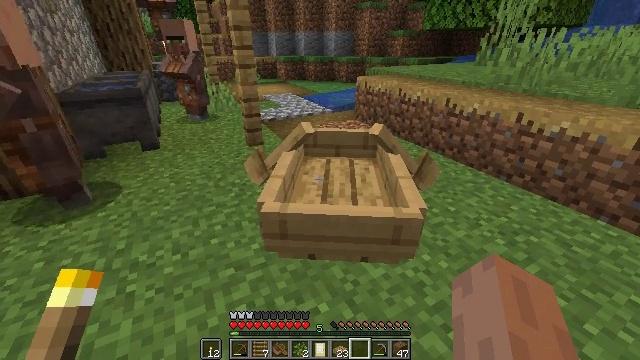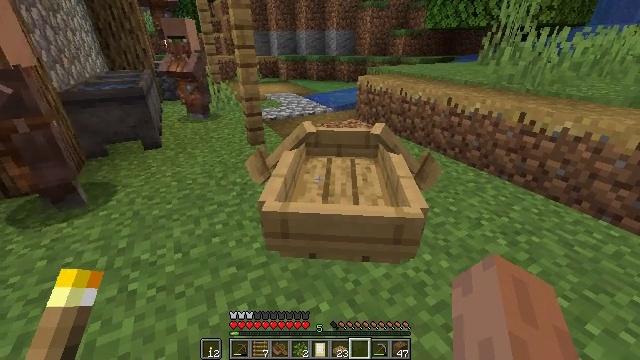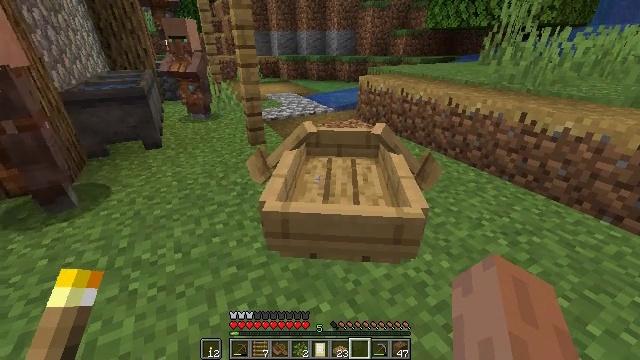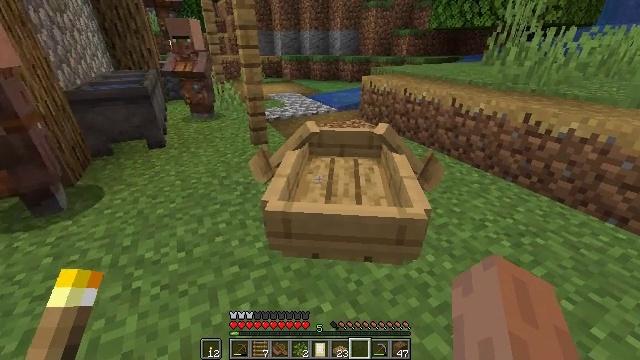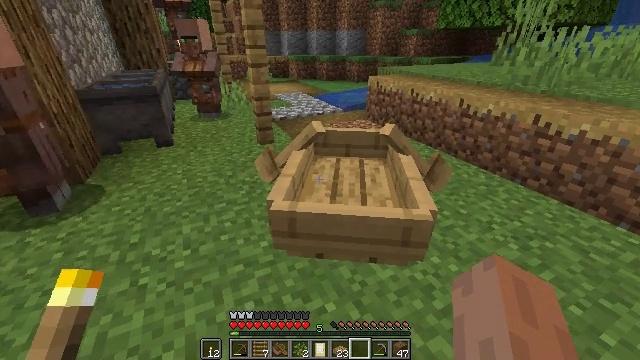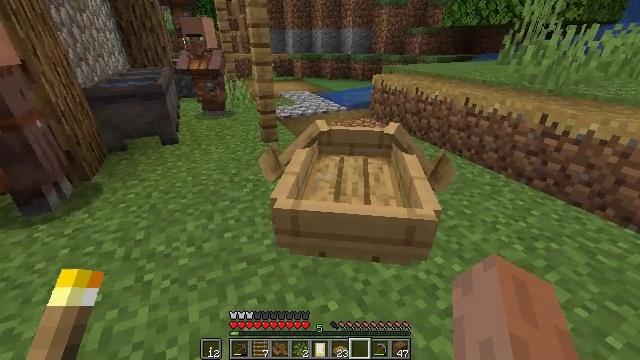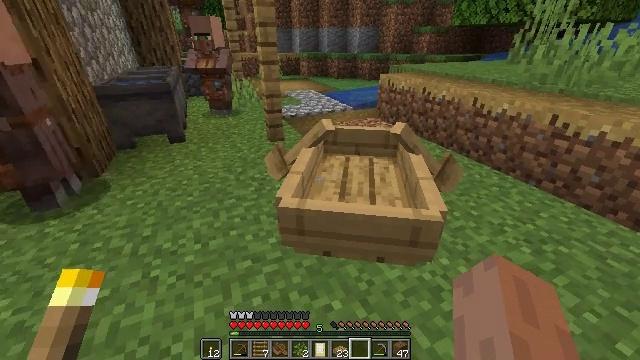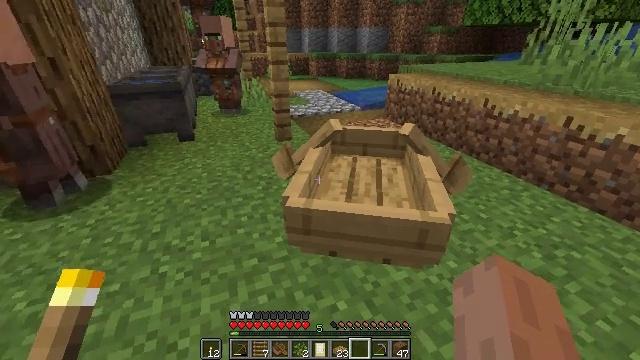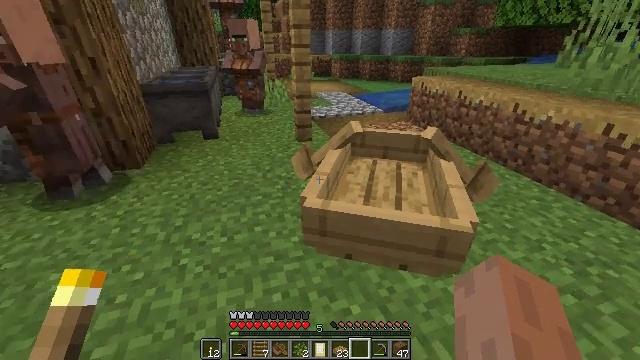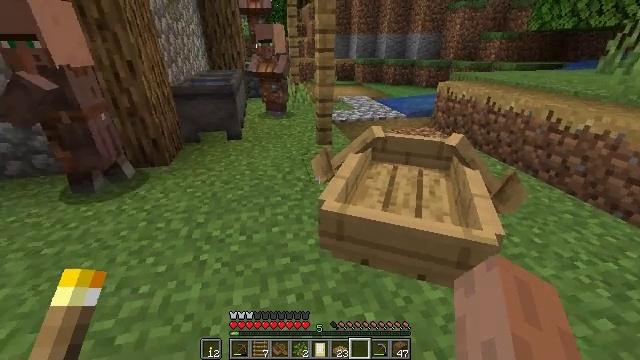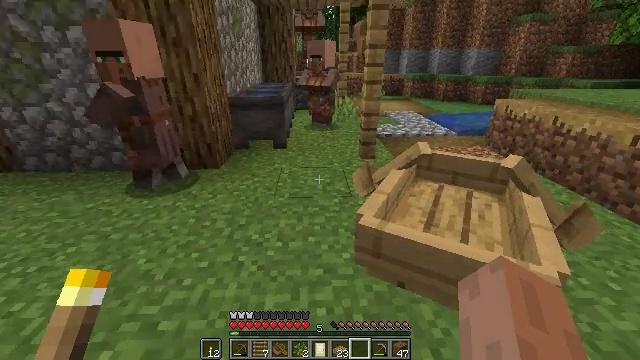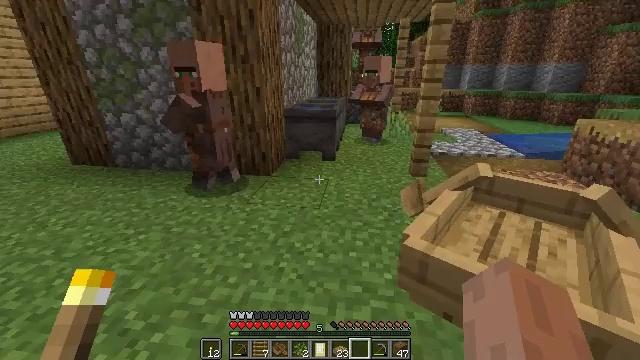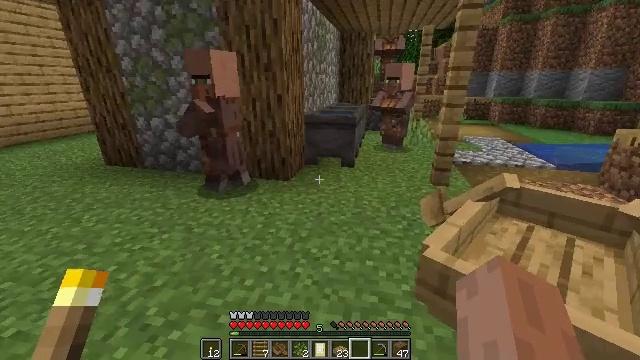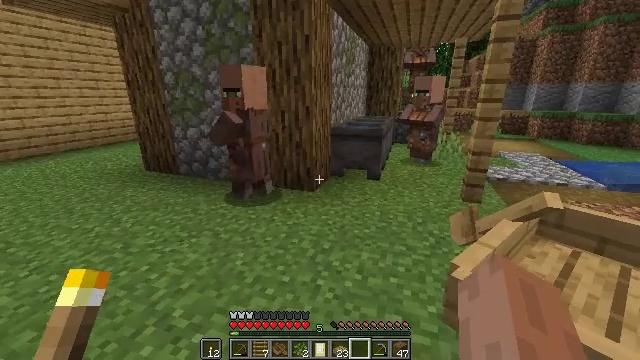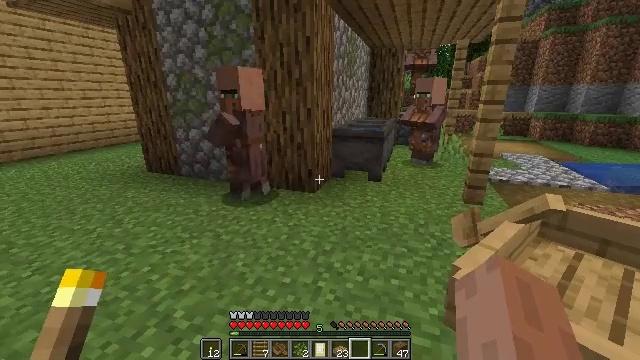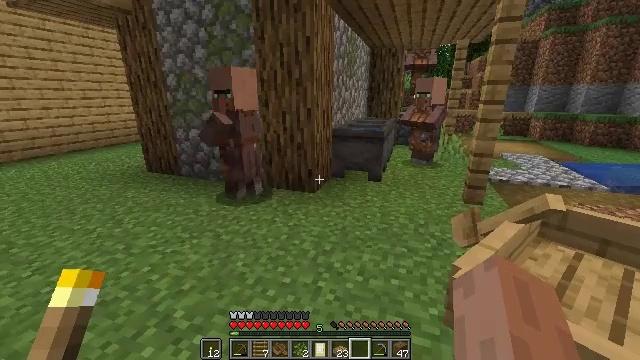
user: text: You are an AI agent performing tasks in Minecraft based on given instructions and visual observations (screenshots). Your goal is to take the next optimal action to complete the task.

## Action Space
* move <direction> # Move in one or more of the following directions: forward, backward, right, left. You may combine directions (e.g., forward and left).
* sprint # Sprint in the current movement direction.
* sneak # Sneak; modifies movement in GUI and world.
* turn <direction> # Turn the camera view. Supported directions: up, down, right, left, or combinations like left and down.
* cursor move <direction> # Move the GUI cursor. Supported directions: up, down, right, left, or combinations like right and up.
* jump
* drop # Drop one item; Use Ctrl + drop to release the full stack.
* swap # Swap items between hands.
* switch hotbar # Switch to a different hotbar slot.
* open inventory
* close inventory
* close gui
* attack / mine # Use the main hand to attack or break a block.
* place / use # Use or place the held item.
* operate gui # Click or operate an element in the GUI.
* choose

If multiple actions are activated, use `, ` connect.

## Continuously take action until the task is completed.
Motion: motion action
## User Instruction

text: Break the cauldron to collect it.
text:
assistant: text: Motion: no_op
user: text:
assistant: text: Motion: no_op
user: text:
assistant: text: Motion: no_op
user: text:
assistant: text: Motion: turn left
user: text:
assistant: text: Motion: no_op
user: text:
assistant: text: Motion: turn left
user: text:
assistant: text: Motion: turn left
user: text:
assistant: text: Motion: turn left
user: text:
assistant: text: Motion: turn left
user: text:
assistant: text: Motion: turn left and up
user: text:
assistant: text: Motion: turn left and up
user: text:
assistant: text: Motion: turn left and up
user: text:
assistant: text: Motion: turn left and up
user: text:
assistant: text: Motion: no_op
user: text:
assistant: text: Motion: no_op
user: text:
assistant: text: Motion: no_op
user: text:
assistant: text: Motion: no_op
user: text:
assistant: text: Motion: no_op
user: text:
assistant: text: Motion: no_op
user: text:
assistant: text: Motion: no_op
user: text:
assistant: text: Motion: no_op
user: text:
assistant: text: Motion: no_op
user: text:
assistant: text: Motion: no_op
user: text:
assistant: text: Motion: no_op
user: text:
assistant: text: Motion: no_op
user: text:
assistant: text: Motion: no_op
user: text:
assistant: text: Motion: move forward
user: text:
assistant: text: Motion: move forward
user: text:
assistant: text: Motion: move forward
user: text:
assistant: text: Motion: move forward